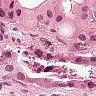
Metastatic tissue present: yes